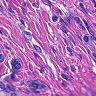
Metastatic tissue present: yes